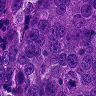
Metastatic tissue present: yes